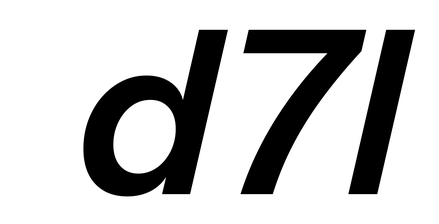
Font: InstrumentSans-Italic_SemiBold_Italic